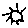
Label: sun